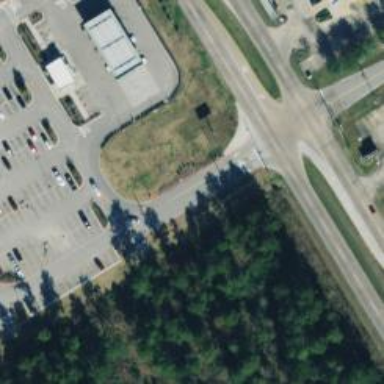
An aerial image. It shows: Stop road.